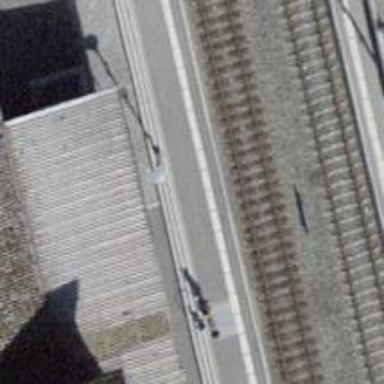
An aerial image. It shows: Set of steps on the road.